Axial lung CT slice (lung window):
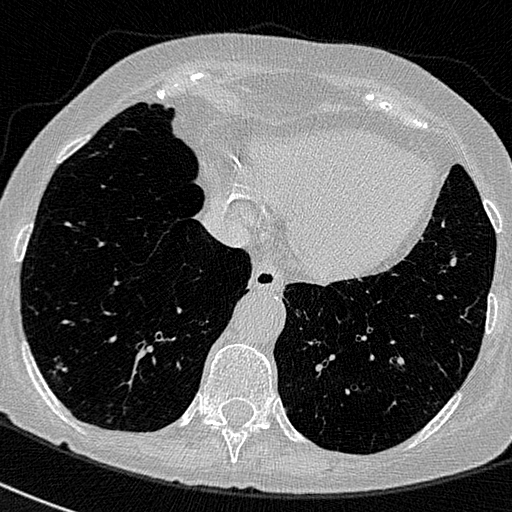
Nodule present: no